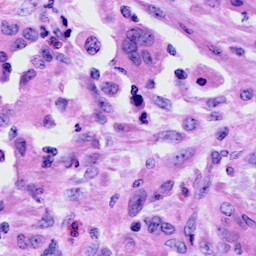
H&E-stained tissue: Cervix